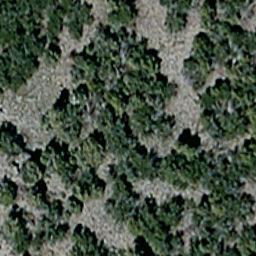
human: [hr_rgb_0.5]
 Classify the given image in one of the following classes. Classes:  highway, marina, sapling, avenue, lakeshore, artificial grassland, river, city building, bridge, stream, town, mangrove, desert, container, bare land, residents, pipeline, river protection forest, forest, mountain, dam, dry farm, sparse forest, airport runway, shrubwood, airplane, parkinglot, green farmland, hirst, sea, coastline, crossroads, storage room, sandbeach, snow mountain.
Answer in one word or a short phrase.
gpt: sparse forest